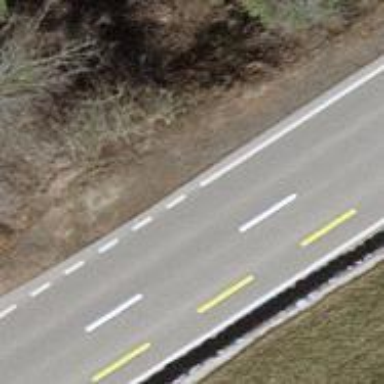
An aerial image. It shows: Secondary road with asphalt surface. There is designated lane for cyclists on the left side.